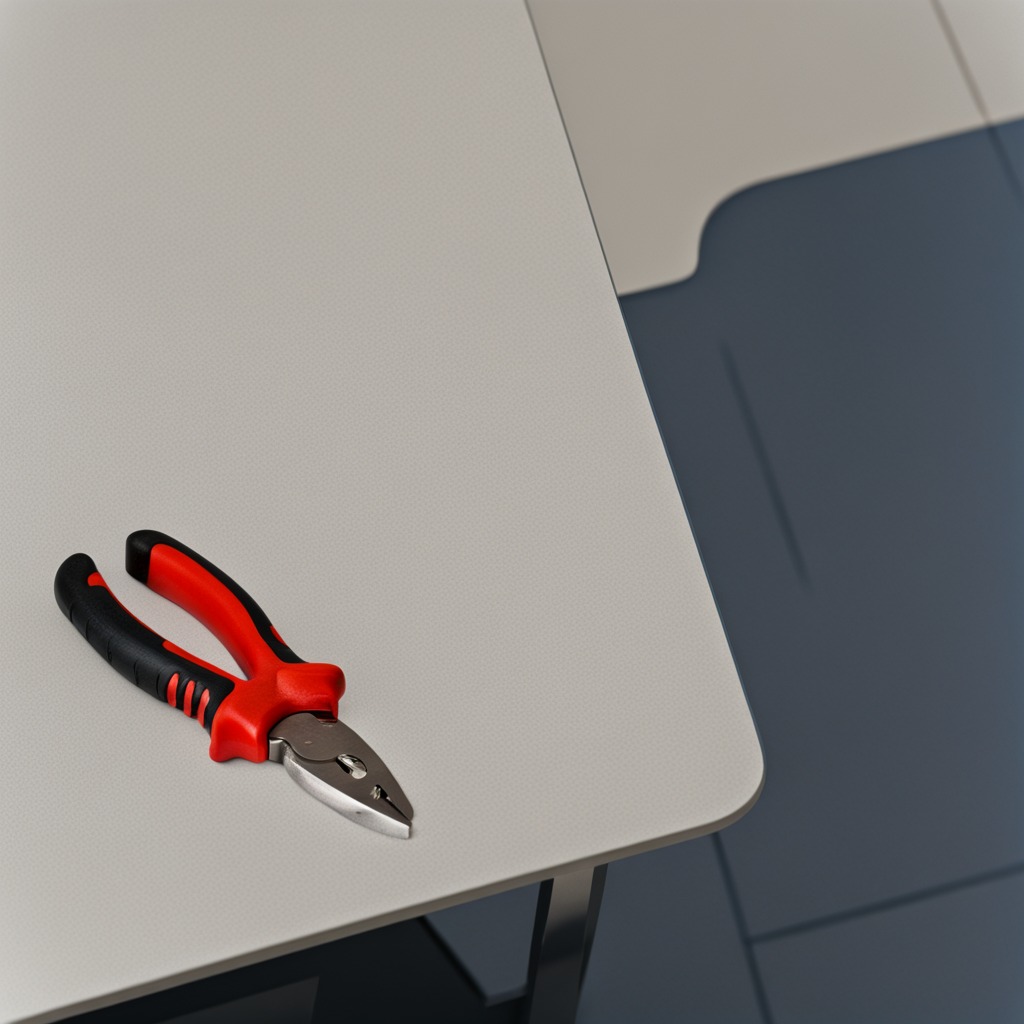
A plier lies on a utility table in a temporary outdoor tool station.